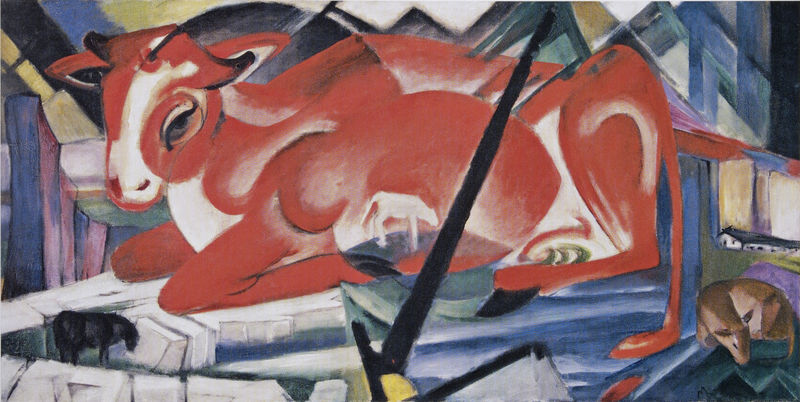
Titel: Die Weltenkuh
Künstler: Franz Marc
Standort: New York (New York)
Institution: The Museum of Modern Art
Schlagwörter: baum, berg, blau, dunkel, felsen, gemälde, gestein, himmel, kopf, körper, schatten, schlaf, weiß, bäume, gelb, grün, impressionismus, kubismus, kubistisch, landschaft, ocker, sitzen, stadt, braun, bunt, hell, licht, nase, ohr, schwarz, gebäude, haus, hund, hunde, rot, tier, tiere, beige, expressionismus, wand, augen, sockel, stein, horn, portrait, öl, häuser, kühe, natur, vieh, weide, brücke, boden, auge, gold, kind, spitzen, kontrast, ohren, rosa, sanft, wald, pferd, rund, beine, blesse, huf, hufe, rappe, schwanz, farbig, bücher, liegen, ruhen, schlafen, stab, moderne, abstrakt, berge, farben, fels, flächen, gipfel, dorf, mauer, farbe, formen, lila, violett, klein, kuh, rind, linien, bauernhof, hof, muskeln, balken, liegend, schwanger, abstraktion, max ernst, rechtecke, lamm, rinder, eckig, expressionistisch, linie, form, groß, grafisch, knien, macke, franz, graphisch, neu, organisch, reh, expressiv, picasso, ross, aggressiv, maul, nüstern, stall, siedlung, nüster, umwelt, euter, hörner, gebirgslandschaft, heilig, tirol, leigen, bulle, ochse, stier, äsen, dreiecke, blauer reiter, chagall, kalb, kälbchen, ror, maßstab, ruhend, facetten, gbirge, franz marc, marc, geh, muttertier, kantig, kristallin, mark, farnz mark, äugen, schwraz, chagal, trächtig, agressiv, eisscholle, rote kuh, ockel, ot, ekuh, abstrqaktion, härner, 1980, macr, crot